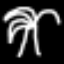
Label: palm tree